Question: I'm making an ingredients application where users insert ingredients
My application looks like this:
As you can see, the first ingredients span doesn't have a at the end, because you must have at least one ingredient, but the rest of the ingredient spans do. I'm also using the <URL> so if you click near the outside of any of the ingredient spans, you can change the order of the ingredients. This works fine, except if you move the first ingredient span, then that span doesn't have an at the end, even if you move it to the last spot.
So what I'm trying to do is make the first ingredient span always have no at the end, even if switched order with another ingredient span. I tried this:
'''
$('ingredientsCOUNT > span:first').hide(deleteButton);
'''
but it didn't work? Any other suggestions? All help is greatly appreciated, and here's my code:
HTML (the php can just be ignored!)
'''
<div class='formelementcontainer funky'>
<label for="ingredient">Ingredients</label>
<div id='ingredientsCOUNT' class='sortable'>
<span>
<input type="text" class='small' name="ingredient" id="ingredient" placeholder='QTY'/>
<select name='measurements'>
<option value='' name='' checked='checked'>--</option>
<?foreach ($measurements as $m):?>
<option value='<?=$m->id;?>'><?=$m->measurement;?></option>
<?endforeach;?>
</select>
<input type="text" name="ingredient" id="ingredient" placeholder='Ingredient'/>
</span>
</div>
<div class="clear"></div>
<div class='addSPAN tabover'>
<a class='float-right' id='btnAddIngredients' href='#'>Add Ingredient</a>
</div>
</div>
'''
jQuery
'''
(function($) {
$(document).ready(function () {
$('#btnAddIngredients').click(function () {
var num = $('#ingredientsCOUNT span').length;
var newNum = new Number(num + 1);
var deleteButton = $("<a class='float-right' style='margin:10px 2px;' href='#'><img src='<? echo base_url()."public/img/delete.png";?>' height='11' width='11' /></a>");
deleteButton.click(deleteThis);
$('#ingredientsCOUNT > span:first')
.clone()
.attr('name', 'ingredient' + newNum)
.append(deleteButton)
.appendTo('#ingredientsCOUNT')
.fadeIn();
$('ingredientsCOUNT > span:first').hide(deleteButton); //THIS IS MY SOLUTION THAT DIDN'T WORK
});
function deleteThis() {
var span = $(this).closest('span')
span.fadeOut('slow', function() { span.remove(); });
}
$( ".sortable" ).sortable(); //jQuery Sortable initialized
});
})(jQuery);
'''
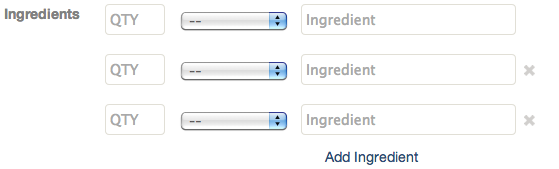
Answer: How about hiding it with CSS? The following assumes you added a class 'delete-button' to your delete links:
'''
#ingredientsCOUNT > span:first-child .delete-button { display: none; }
'''
With that CSS, you can reorder the list, add or remove items, and the first delete button will never show.